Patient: sex M, age 28
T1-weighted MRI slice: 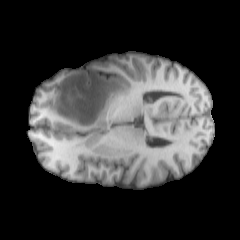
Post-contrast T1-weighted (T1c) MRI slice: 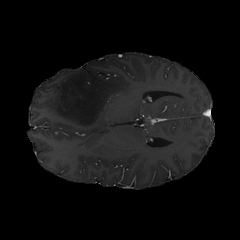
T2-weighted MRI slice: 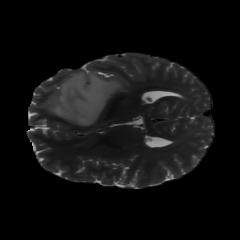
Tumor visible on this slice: yes
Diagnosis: Astrocytoma, IDH-mutant
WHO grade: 2